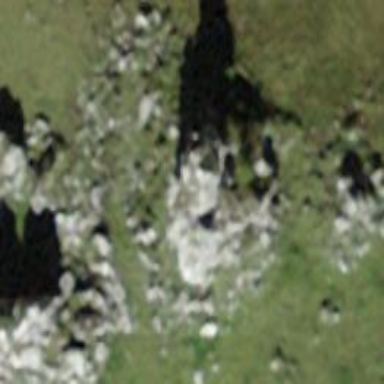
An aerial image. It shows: View of natural rock.